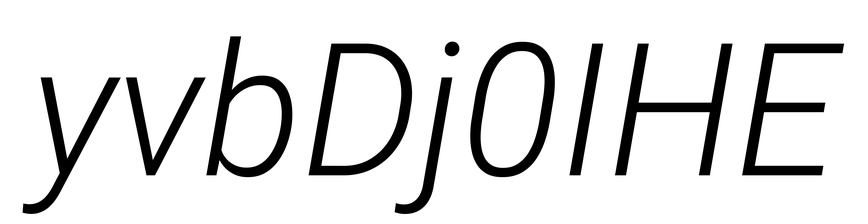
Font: Roboto-Italic_Light_Italic